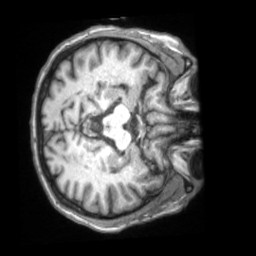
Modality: T1w
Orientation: axial
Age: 34
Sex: male